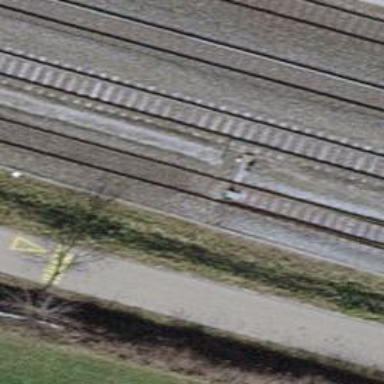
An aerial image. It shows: Railway switch.